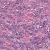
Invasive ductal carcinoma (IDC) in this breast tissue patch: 1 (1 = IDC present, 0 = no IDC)